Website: apple
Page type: customer-info-address
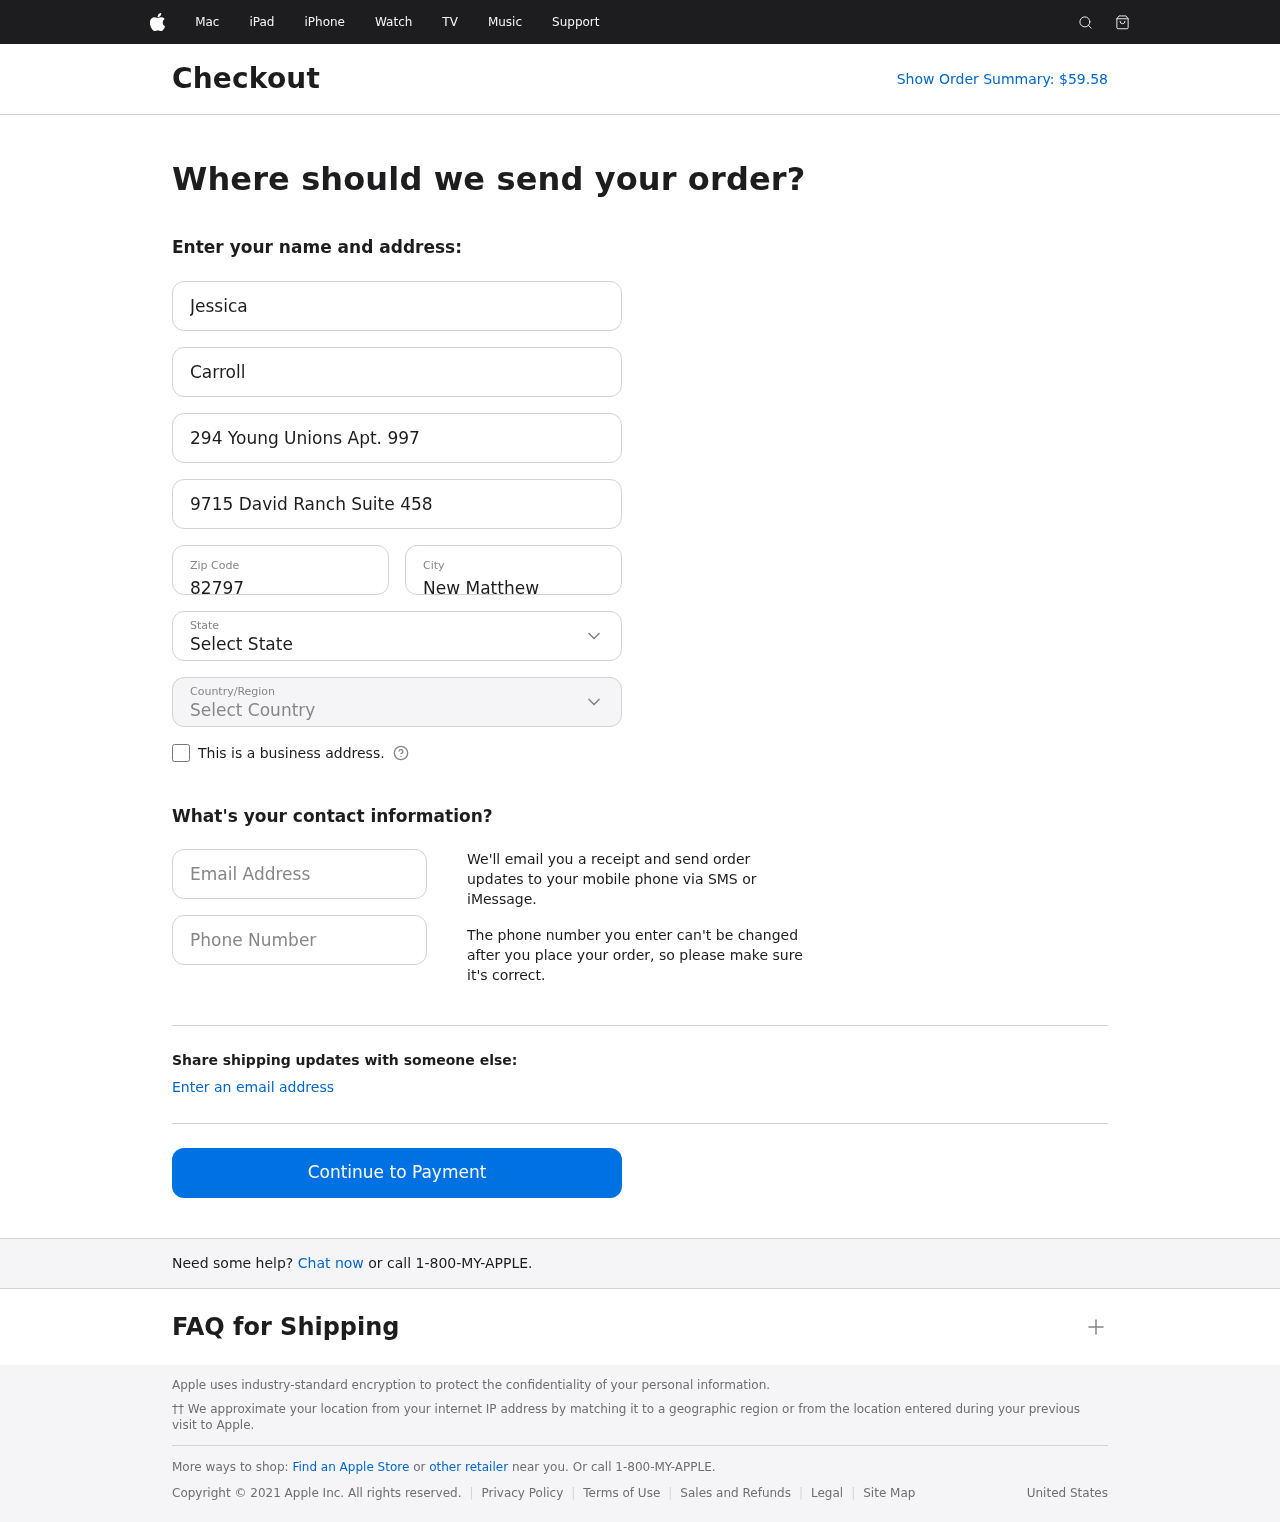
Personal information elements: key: PII_CITY
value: New Matthew
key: PII_COUNTRY
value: United States
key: PII_EMAIL
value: jcarroll@gmail.com
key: PII_FIRSTNAME
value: Jessica
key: PII_LASTNAME
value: Carroll
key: PII_PHONE
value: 3858335849
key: PII_POSTCODE
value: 82797
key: PII_STATE
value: Utah
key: PII_STREET
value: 294 Young Unions Apt. 997
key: PII_STREET2
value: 9715 David Ranch Suite 458
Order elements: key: ORDER_TOTAL
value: Show Order Summary: $59.58